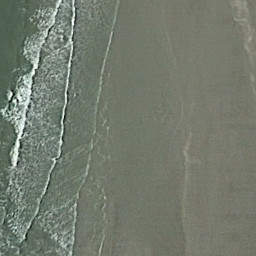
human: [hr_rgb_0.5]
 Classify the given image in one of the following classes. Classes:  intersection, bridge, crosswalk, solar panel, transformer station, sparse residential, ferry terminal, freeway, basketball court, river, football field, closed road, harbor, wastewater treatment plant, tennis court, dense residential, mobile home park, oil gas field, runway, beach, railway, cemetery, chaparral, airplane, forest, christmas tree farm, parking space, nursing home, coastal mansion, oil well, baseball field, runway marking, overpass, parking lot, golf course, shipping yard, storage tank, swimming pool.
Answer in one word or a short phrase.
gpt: beach